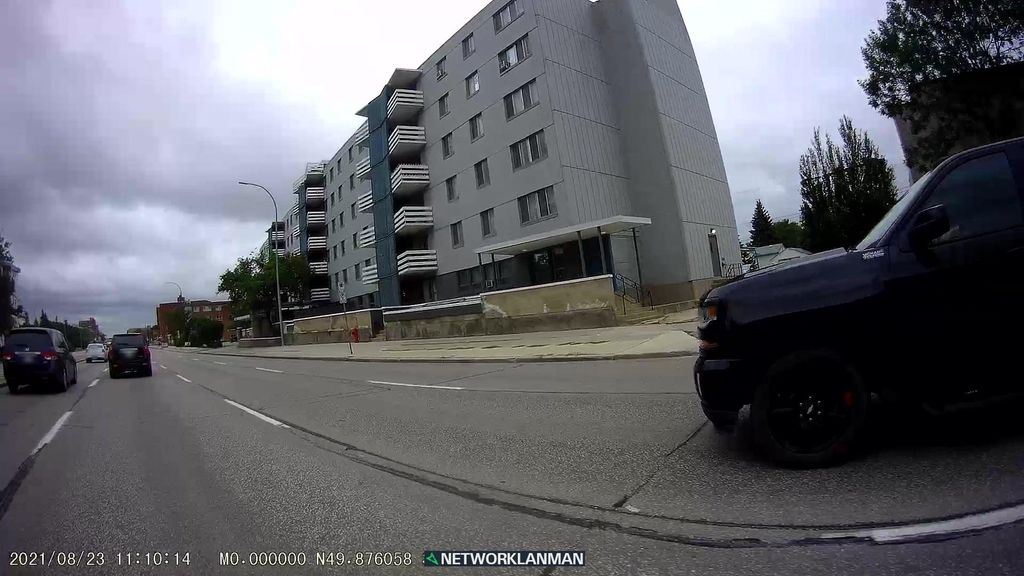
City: winnipeg